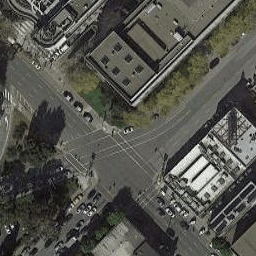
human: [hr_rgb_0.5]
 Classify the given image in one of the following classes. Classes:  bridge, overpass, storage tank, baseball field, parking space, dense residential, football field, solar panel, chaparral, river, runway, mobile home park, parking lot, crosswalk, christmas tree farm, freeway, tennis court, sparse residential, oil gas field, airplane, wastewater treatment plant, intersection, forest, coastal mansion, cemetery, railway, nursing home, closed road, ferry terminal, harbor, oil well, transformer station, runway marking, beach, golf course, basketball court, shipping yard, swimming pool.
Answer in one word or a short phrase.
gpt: intersection